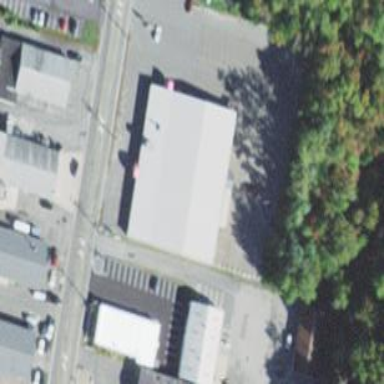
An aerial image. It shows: Building with bowling alley inside.